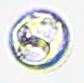
Label: Dinoflagellate-Unknown